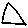
Label: triangle